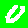
Digit: 0